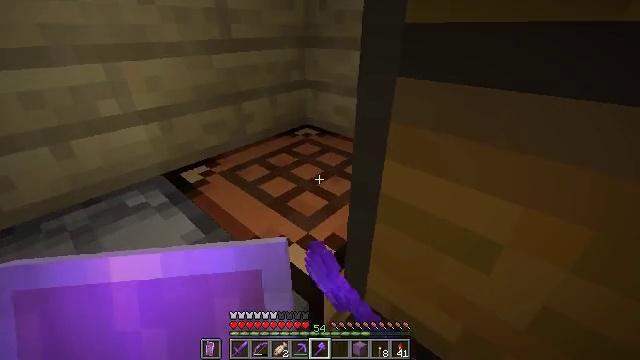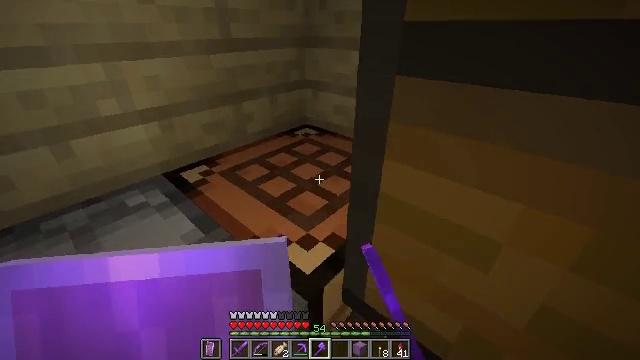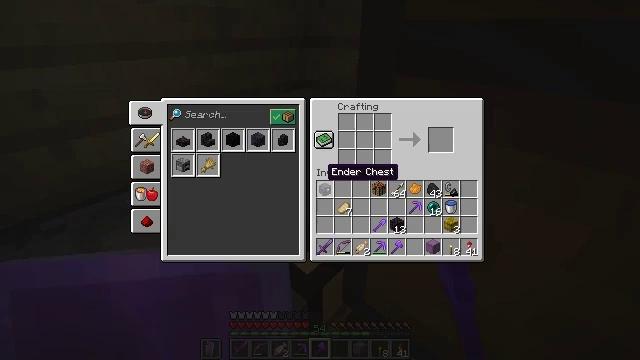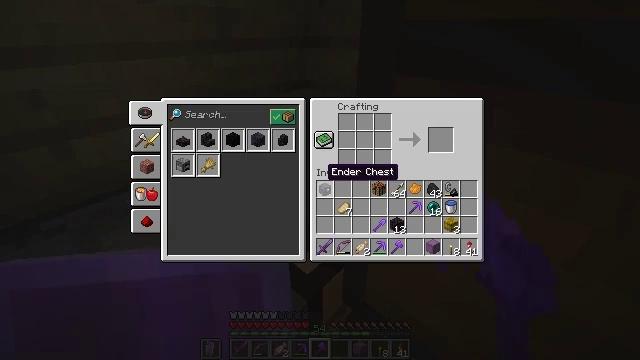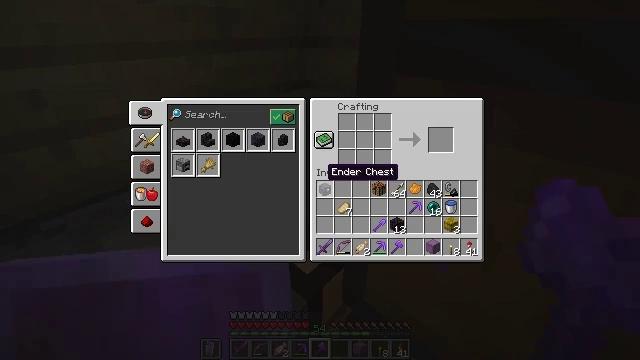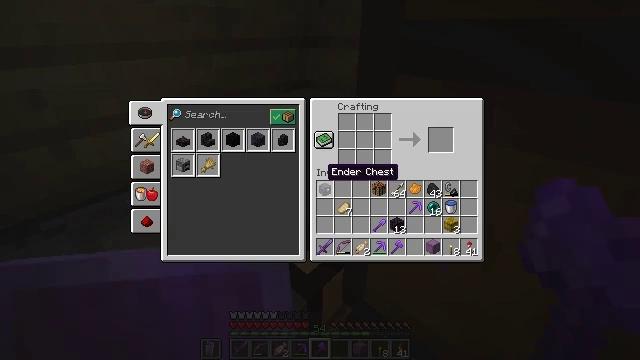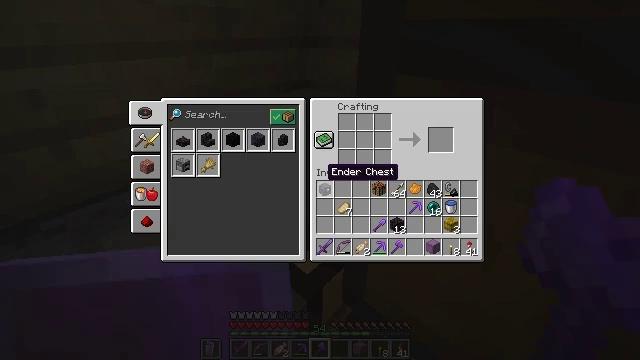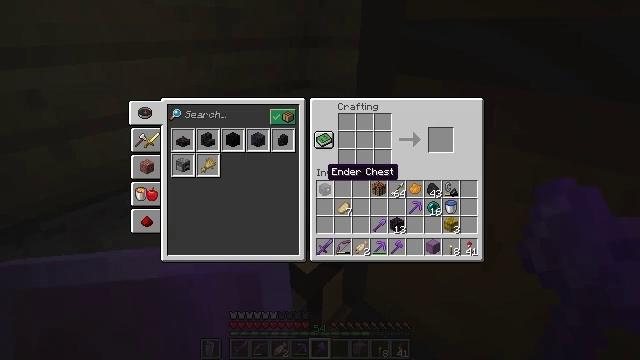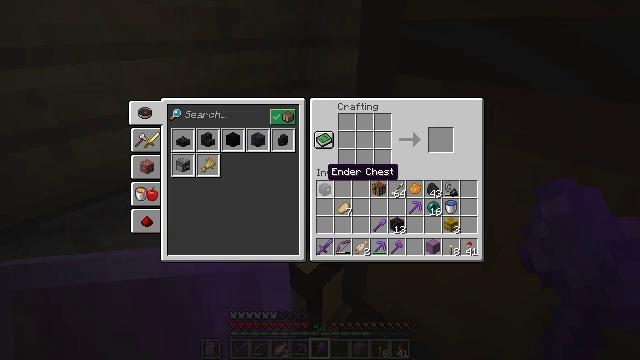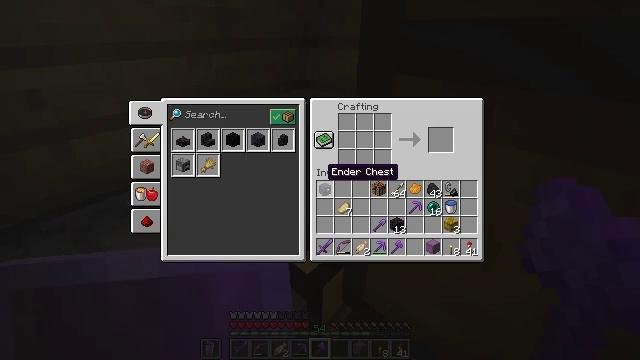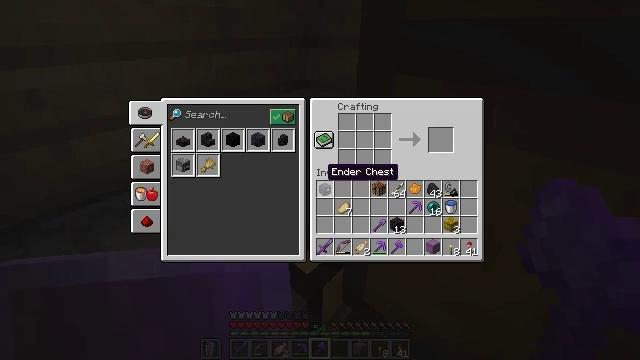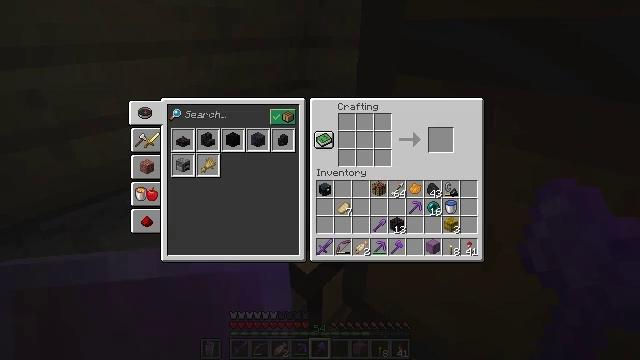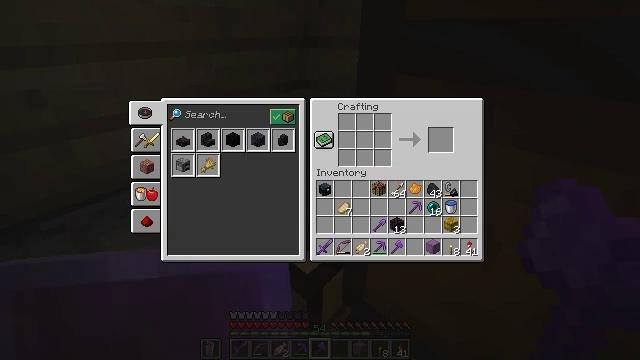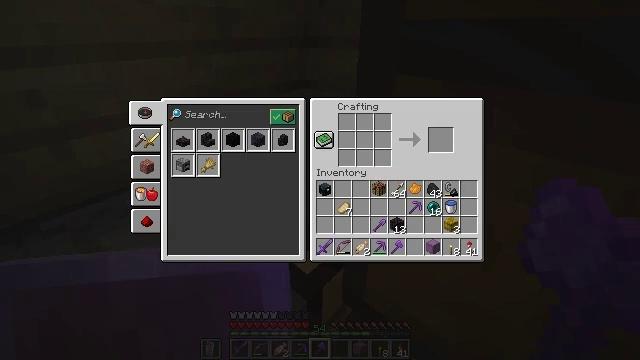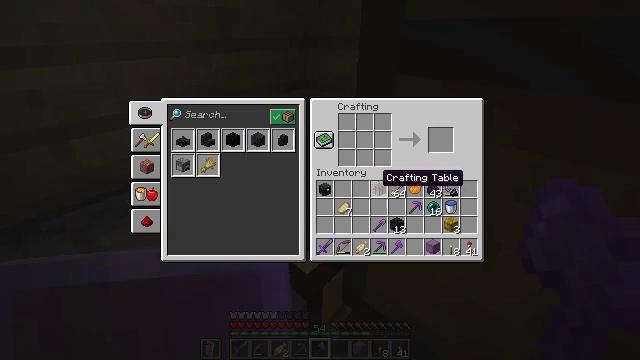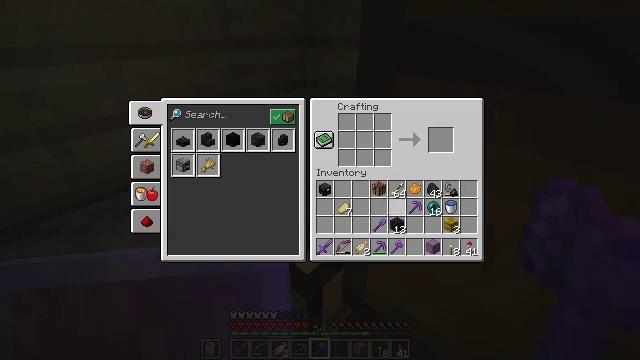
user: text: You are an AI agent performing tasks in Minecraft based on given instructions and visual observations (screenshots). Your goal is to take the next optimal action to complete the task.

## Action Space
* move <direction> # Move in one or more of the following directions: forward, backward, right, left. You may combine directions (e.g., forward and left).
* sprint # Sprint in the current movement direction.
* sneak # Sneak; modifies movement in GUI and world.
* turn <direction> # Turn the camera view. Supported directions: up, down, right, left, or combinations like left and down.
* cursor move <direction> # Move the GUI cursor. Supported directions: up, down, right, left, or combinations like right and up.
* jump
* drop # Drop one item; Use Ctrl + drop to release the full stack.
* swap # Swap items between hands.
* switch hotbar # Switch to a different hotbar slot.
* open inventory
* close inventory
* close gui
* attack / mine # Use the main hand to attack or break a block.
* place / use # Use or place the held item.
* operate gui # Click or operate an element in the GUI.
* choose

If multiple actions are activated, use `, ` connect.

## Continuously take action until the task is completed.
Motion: motion action
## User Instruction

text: craft item orange shulker box
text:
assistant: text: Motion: no_op
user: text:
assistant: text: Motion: no_op
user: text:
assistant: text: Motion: no_op
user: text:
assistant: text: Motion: no_op
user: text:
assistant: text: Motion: no_op
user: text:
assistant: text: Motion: no_op
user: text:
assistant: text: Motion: no_op
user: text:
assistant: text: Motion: no_op
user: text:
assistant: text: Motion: no_op
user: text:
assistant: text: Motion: no_op
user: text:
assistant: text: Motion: no_op
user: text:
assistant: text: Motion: turn right and up
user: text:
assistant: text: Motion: turn right
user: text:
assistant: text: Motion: turn right and down
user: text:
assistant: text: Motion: turn right and down
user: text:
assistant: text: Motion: turn right and down
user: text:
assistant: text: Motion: no_op
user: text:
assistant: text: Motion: no_op
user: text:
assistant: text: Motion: no_op
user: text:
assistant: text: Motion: no_op
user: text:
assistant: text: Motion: no_op
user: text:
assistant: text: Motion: no_op
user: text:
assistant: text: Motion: sneak
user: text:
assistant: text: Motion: sneak
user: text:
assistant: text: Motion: sneak, attack / mine
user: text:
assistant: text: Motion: sneak, attack / mine
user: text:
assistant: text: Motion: sneak
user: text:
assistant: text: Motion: sneak
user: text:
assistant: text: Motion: sneak
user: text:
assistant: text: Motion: sneak, turn up